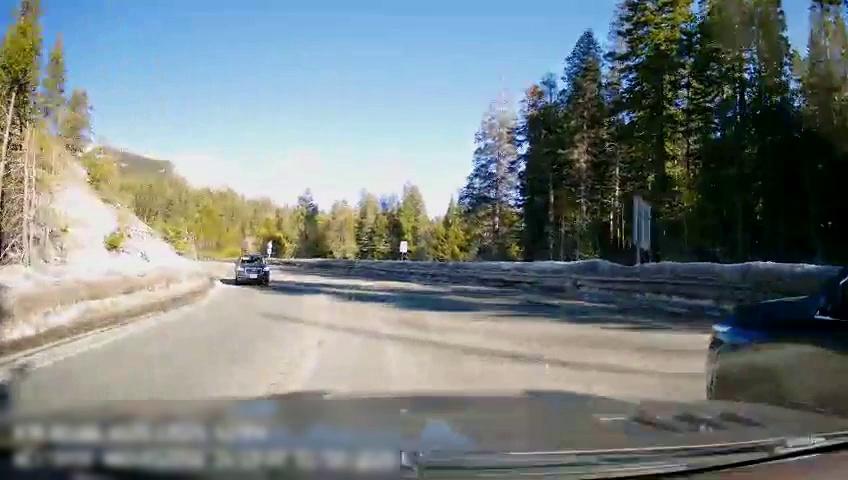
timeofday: Day
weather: Sunny
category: Drivable Space
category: Vehicles | SUV
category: Vehicles | SUV
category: Lanes | Opposite Lane